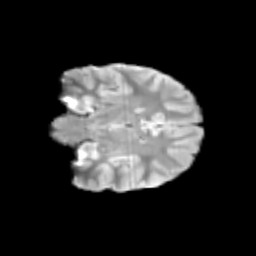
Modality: T2w
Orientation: coronal
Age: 9
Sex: male
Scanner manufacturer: siemens
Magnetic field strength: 3 T
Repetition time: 3.8 s
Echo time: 0.07 s